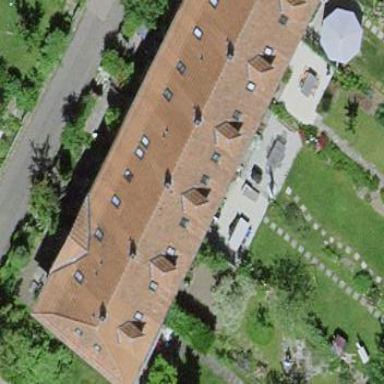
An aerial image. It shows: Residential building with gabled roof made of maroon roof tiles. The roof is oriented across the building.